Question: How can I create this design I found in pinterest

I just wanted to create the user circle half of the container I tried many ways but failed.
Thanks.
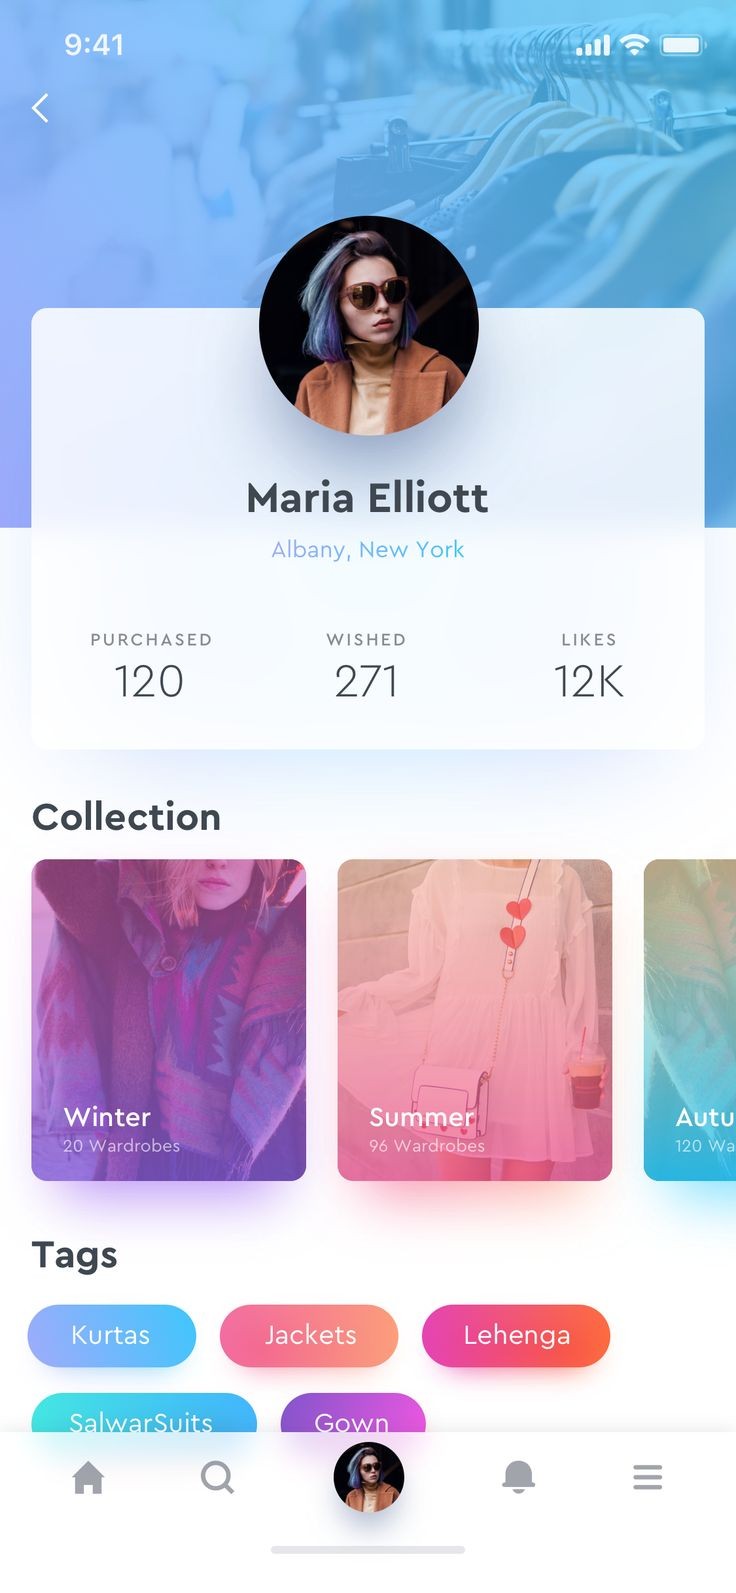
Answer: To let that half circle get out of the box you need to add some padding on top of the Container to make room for what you desire. Here's a sample code. first define the size of the circle container. here I named it "circleRadius" :
'final double circleRadius = 120.0;'
'''
Container(
height: double.infinity,
width: double.infinity,
color: Color(0xffE0E0E0),
child: Stack(children: <Widget>[
Padding(
padding: const EdgeInsets.all(16.0),
child: Stack(
alignment: Alignment.topCenter,
children: <Widget>[
Padding(
padding:
EdgeInsets.only(top: circleRadius / 2.0, ), ///here we create space for the circle avatar to get ut of the box
child: Container(
height: 300.0,
decoration: BoxDecoration(
borderRadius: BorderRadius.circular(15.0),
color: Colors.white,
boxShadow: [
BoxShadow(
color: Colors.black26,
blurRadius: 8.0,
offset: Offset(0.0, 5.0),
),
],
),
width: double.infinity,
child: Padding(
padding: const EdgeInsets.only(top: 15.0, bottom: 15.0),
child: Column(
children: <Widget>[
SizedBox(height: circleRadius/2,),
Text('Maria Elliot', style: TextStyle(fontWeight: FontWeight.bold, fontSize: 34.0),),
Text('Albany, NewYork', style: TextStyle(fontWeight: FontWeight.bold, fontSize: 16.0, color: Colors.lightBlueAccent),),
SizedBox(
height: 30.0,
),
Padding(
padding: const EdgeInsets.symmetric(horizontal: 32.0),
child: Row(
mainAxisAlignment: MainAxisAlignment.spaceBetween,
children: <Widget>[
Column(
children: <Widget>[
Text('Likes', style: TextStyle( fontSize: 20.0, color: Colors.black54,),),
Text('12K', style: TextStyle( fontSize: 34.0, color: Colors.black87, fontFamily: ''),),
],
),
Column(
children: <Widget>[
Text('Wished', style: TextStyle( fontSize: 20.0, color: Colors.black54),),
Text('12K', style: TextStyle( fontSize: 34.0, color: Colors.black87, fontFamily: ''),),
],
),
Column(
children: <Widget>[
Text('Purchased', style: TextStyle( fontSize: 20.0, color: Colors.black54),),
Text('12K', style: TextStyle( fontSize: 34.0, color: Colors.black87, fontFamily: ''),),
],
),
],
),
)
],
)
),
),
),
///Image Avatar
Container(
width: circleRadius,
height: circleRadius,
decoration: BoxDecoration(
shape: BoxShape.circle,
color: Colors.white,
boxShadow: [
BoxShadow(
color: Colors.black26,
blurRadius: 8.0,
offset: Offset(0.0, 5.0),
),
],
),
child: Padding(
padding: EdgeInsets.all(4.0),
child: Center(
child: Container(
child: Icon(Icons.person), /// replace your image with the Icon
),
),
),
),
],
),
),
]),
),
'''
and the output:
<URL>